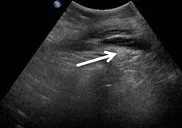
Sagittal. Views. The heterogeneous mass (arrows) lies superficial to the bladder, which is decompressed with a Foley catheter.
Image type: radiology (ultrasound)